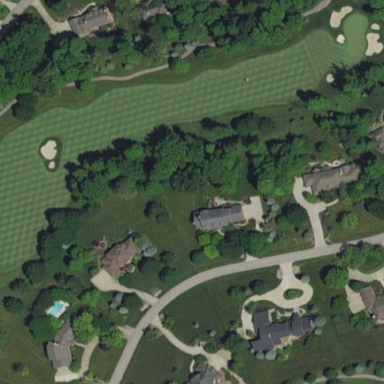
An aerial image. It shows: Golf fairway surrounded by grass.